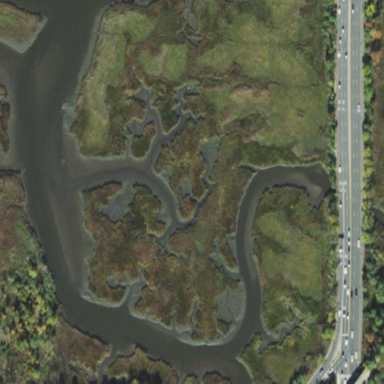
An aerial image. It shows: Marshy wetland area.